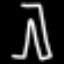
Label: pants